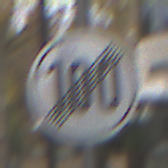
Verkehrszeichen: EndeGeschwindigkeit100
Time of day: Midday
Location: Outdoor (Urban)
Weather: Overcast
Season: NotSpecified
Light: Natural